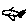
Label: bird